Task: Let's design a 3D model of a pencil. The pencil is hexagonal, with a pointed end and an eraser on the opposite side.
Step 131:
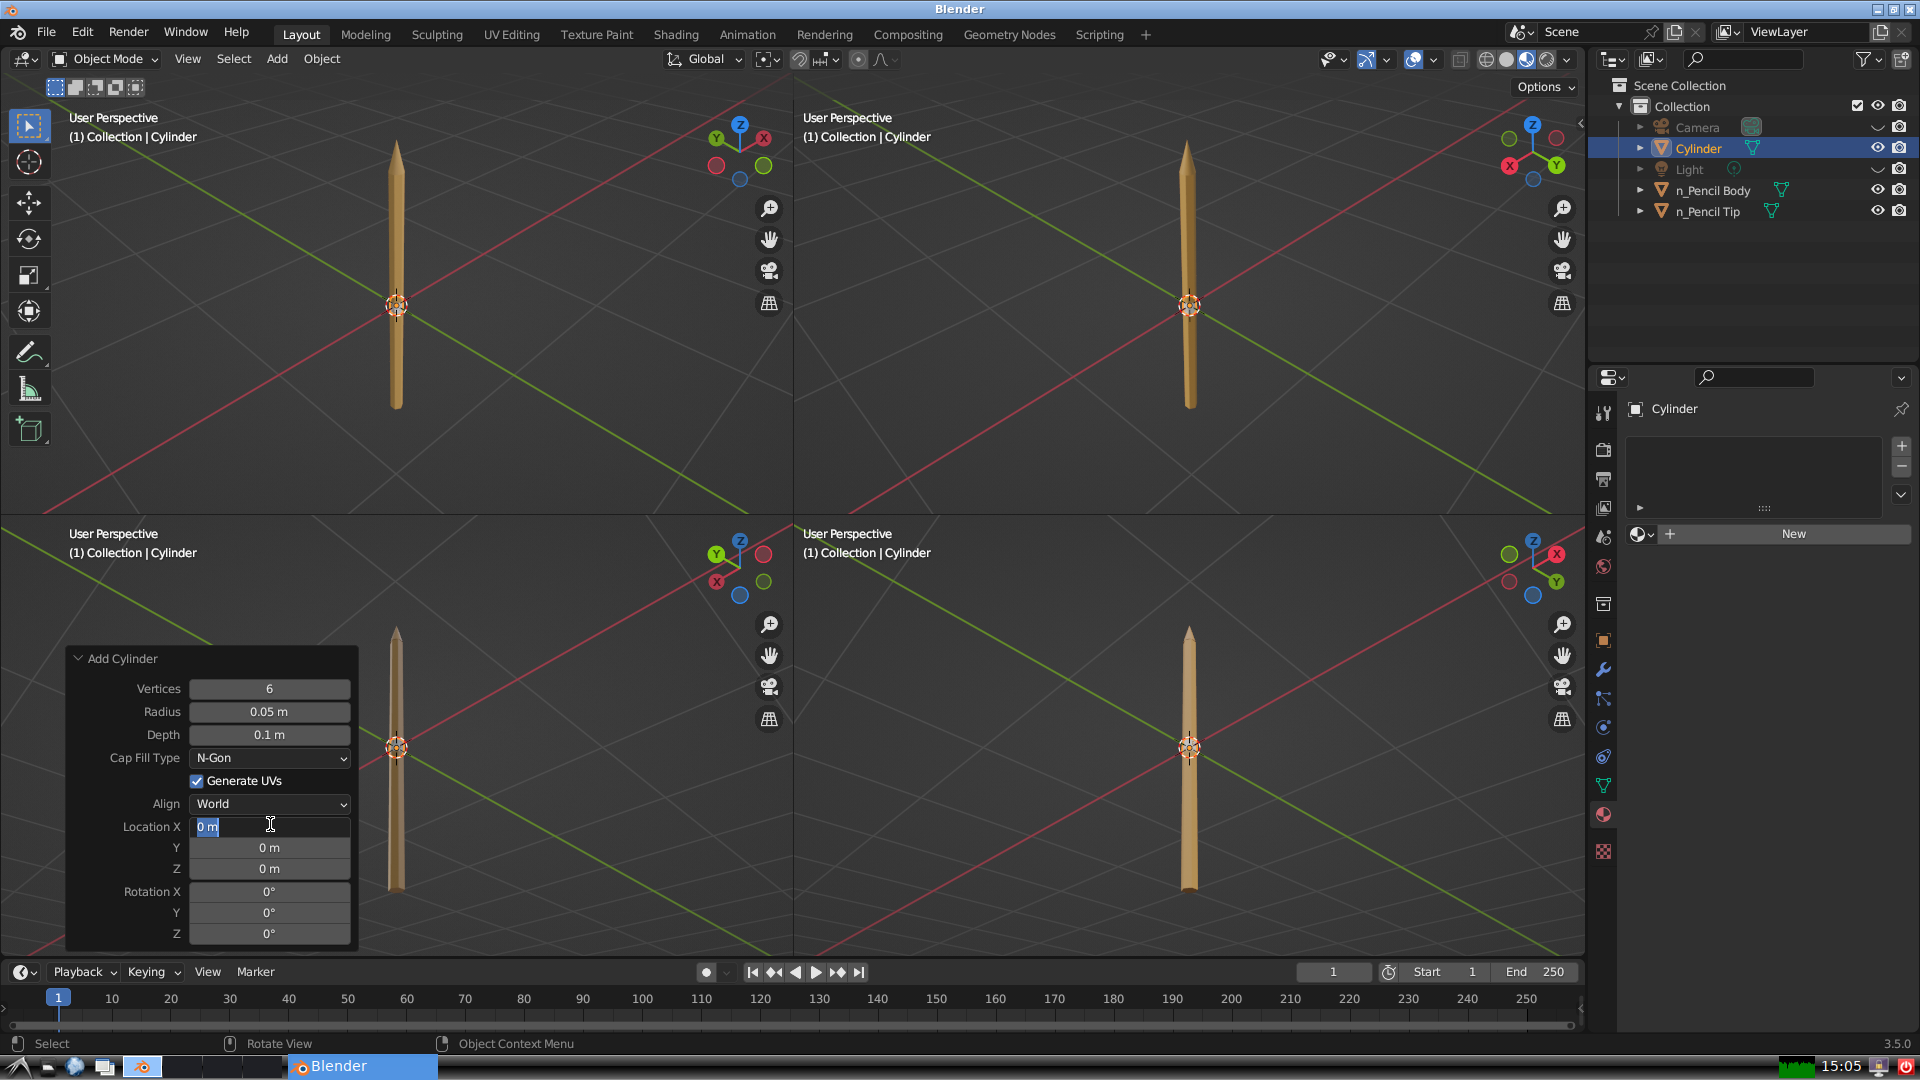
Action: input_text: 0.0